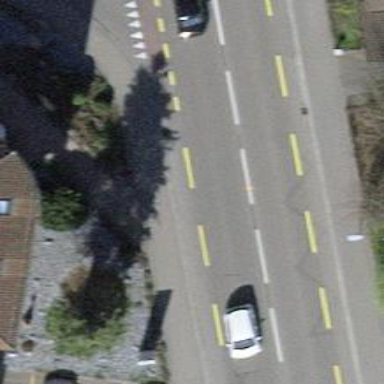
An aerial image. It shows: Footway surfaced with paving stones.